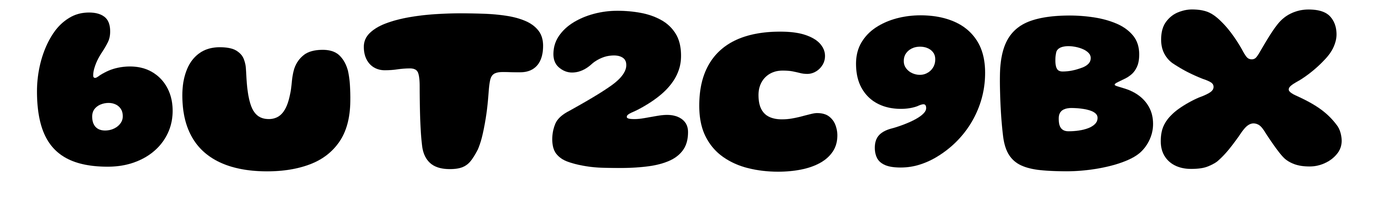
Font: Gluten_ExtraBold